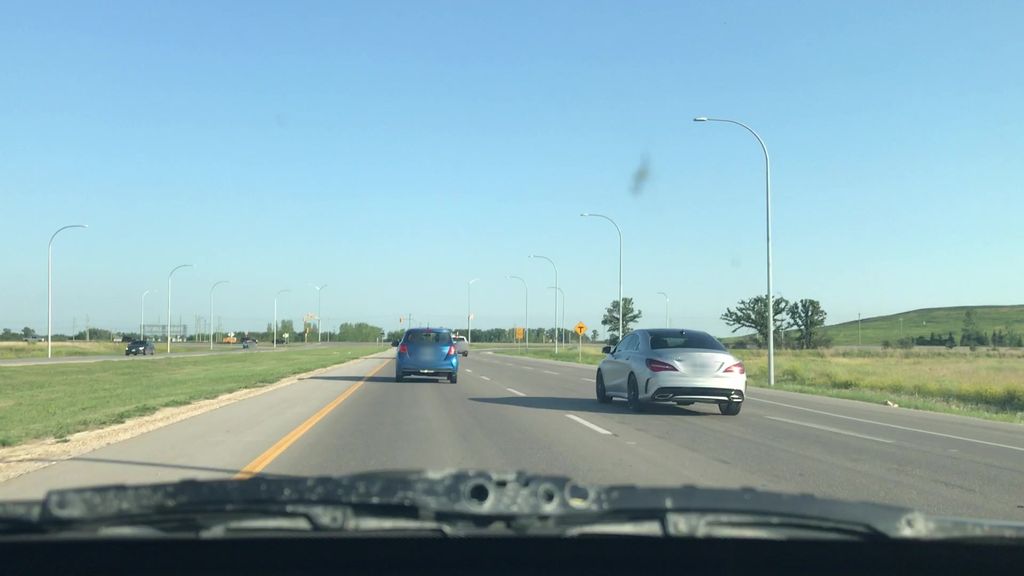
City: winnipeg